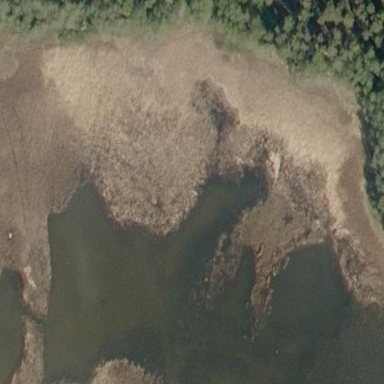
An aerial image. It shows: Reedbed in wetland area.